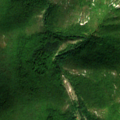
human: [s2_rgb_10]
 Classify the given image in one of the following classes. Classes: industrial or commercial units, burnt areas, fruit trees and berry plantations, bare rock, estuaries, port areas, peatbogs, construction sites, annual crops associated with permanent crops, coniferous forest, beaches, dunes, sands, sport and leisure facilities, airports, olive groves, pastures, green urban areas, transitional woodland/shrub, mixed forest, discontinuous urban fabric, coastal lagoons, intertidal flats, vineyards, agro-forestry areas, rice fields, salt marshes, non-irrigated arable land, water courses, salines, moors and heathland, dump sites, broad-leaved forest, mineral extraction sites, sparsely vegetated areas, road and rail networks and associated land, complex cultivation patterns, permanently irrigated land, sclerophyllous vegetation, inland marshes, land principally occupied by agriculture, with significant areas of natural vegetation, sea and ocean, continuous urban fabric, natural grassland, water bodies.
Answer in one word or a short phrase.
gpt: broad-leaved forest